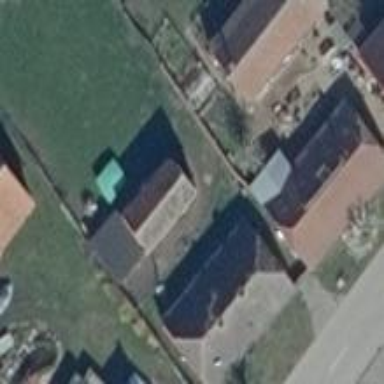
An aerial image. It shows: Simple and straightforward house.